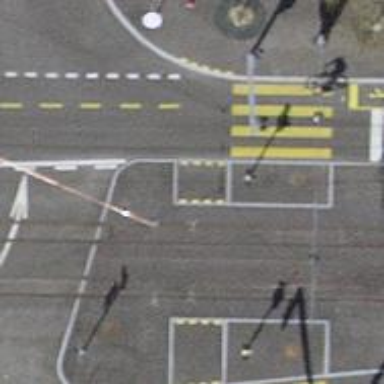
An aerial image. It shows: Tram crossing on the railway.